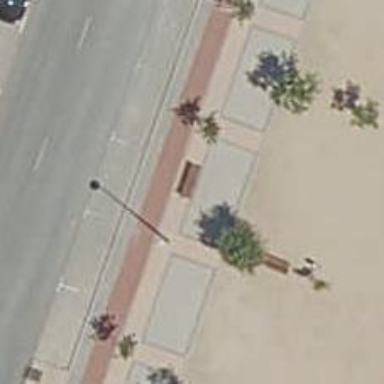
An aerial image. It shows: Bench.